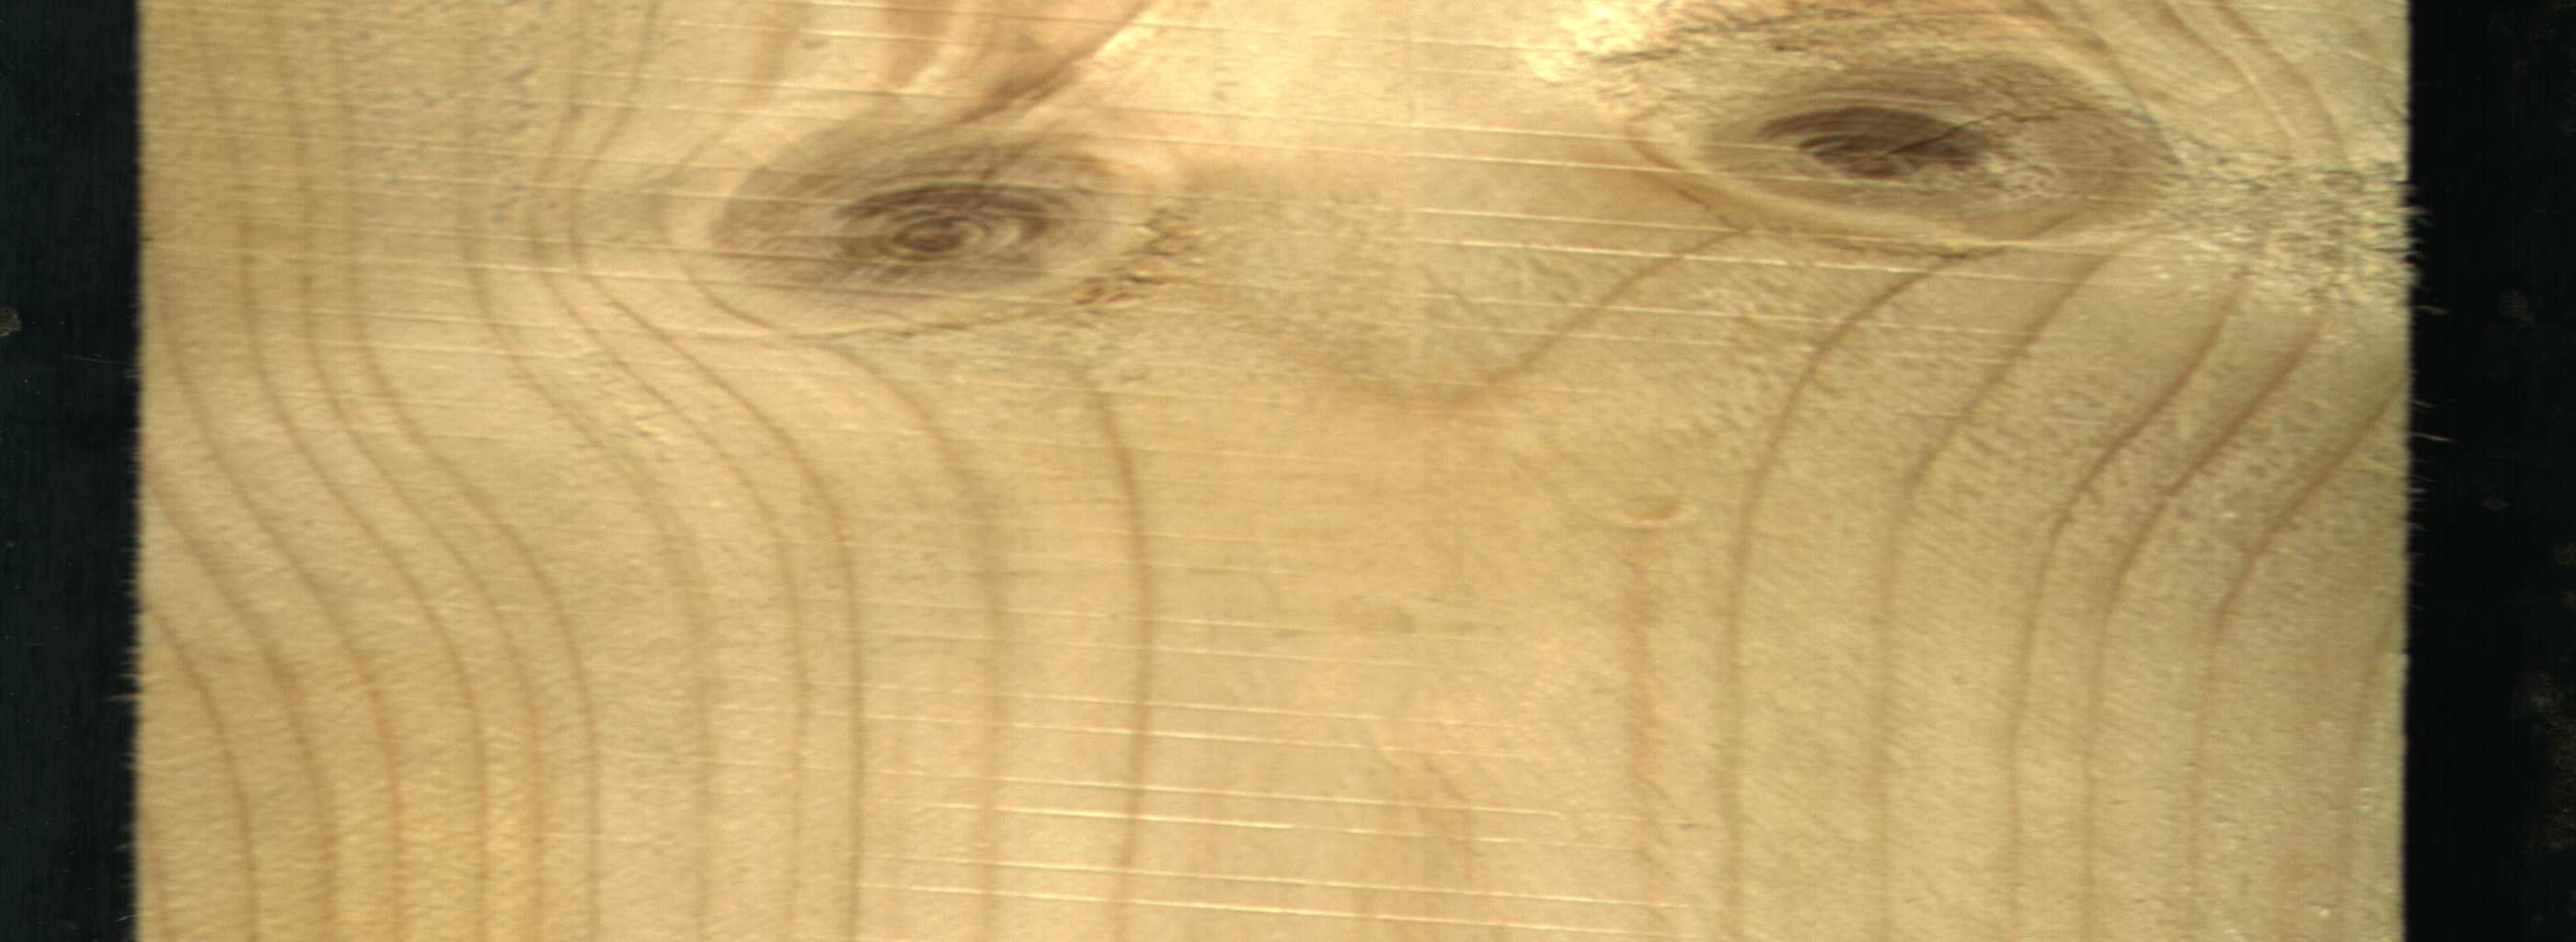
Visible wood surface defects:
Live_Knot
Live_Knot